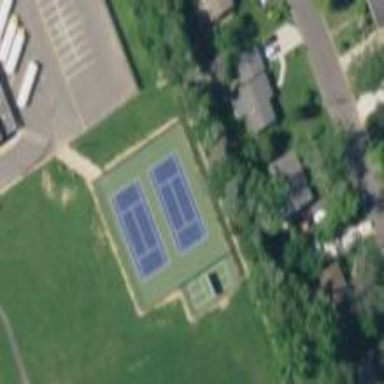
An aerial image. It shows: Tennis court on the leisure land pitch.